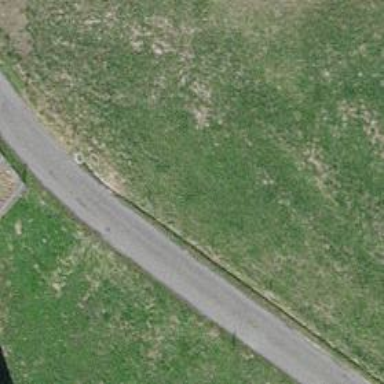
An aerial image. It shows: Paved track with grade 1 tracktype.